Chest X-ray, AP view. Patient: 37 years old, sex M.
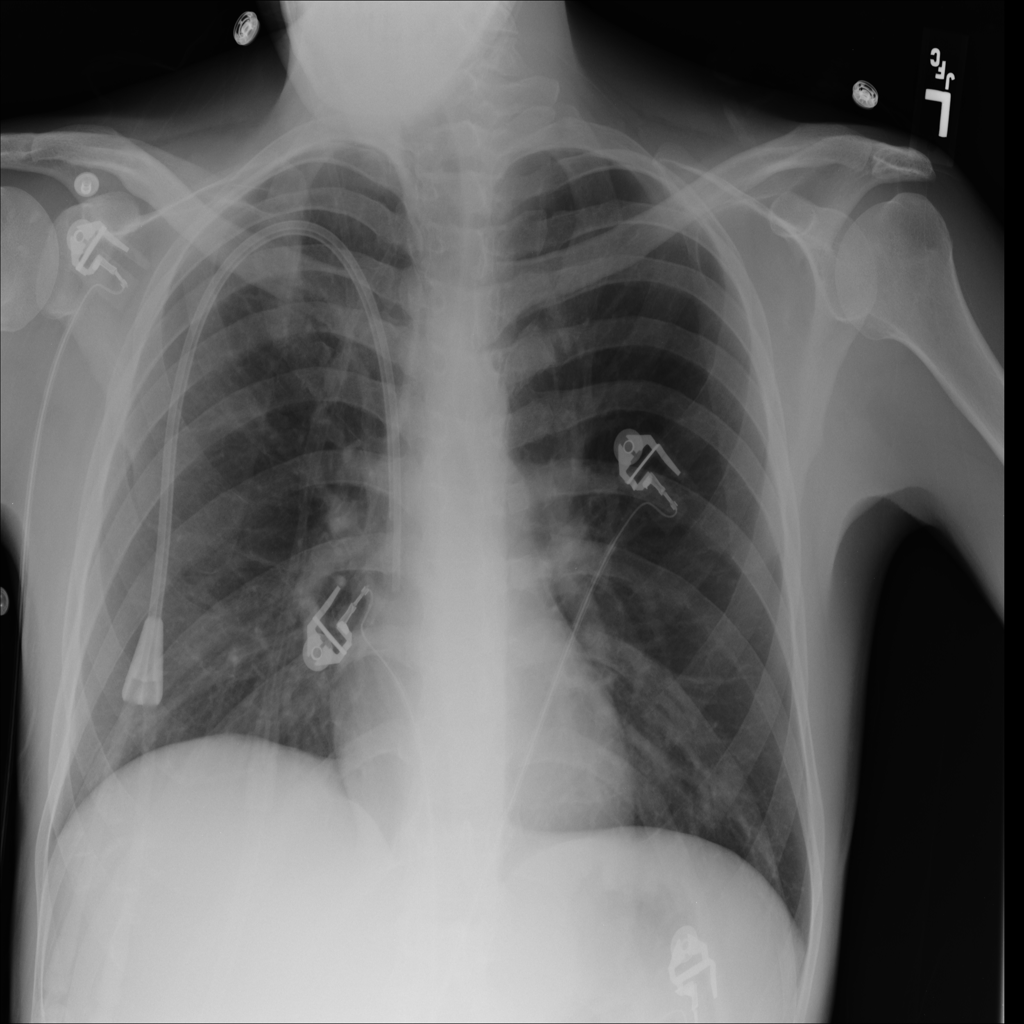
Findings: No Finding